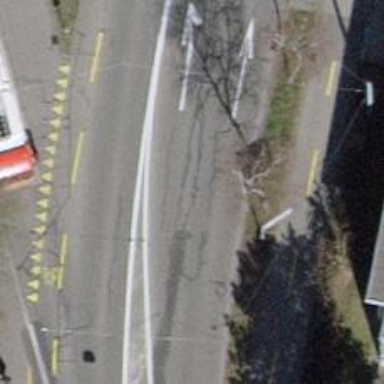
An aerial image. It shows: Secondary road with asphalt surface. It has trolley wires for electric trolleys.